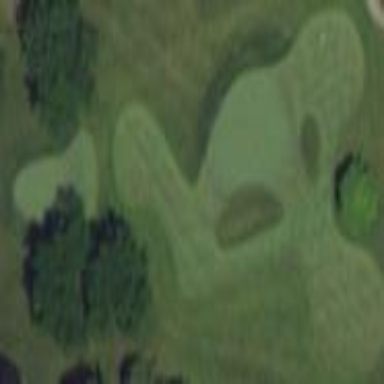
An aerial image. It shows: Grassy area designated as golf fairway.